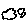
Label: cloud